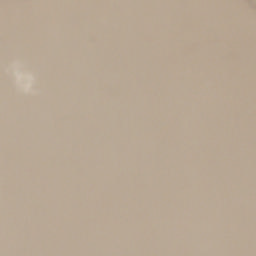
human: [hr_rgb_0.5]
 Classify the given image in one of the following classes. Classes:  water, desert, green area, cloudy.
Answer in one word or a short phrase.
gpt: cloudy